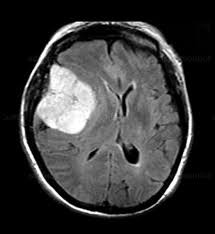
Label: meningioma